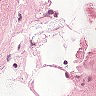
Metastatic tissue present: no